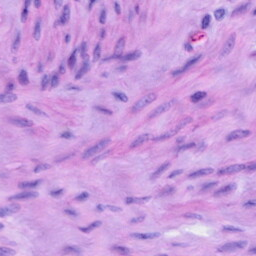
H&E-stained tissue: Cervix